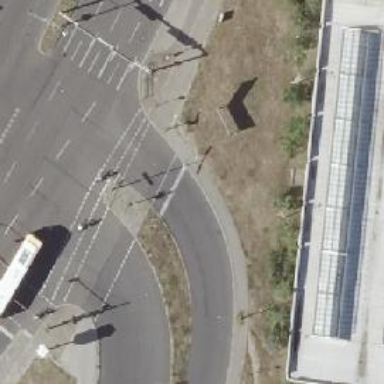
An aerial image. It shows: Crossing with traffic signals.